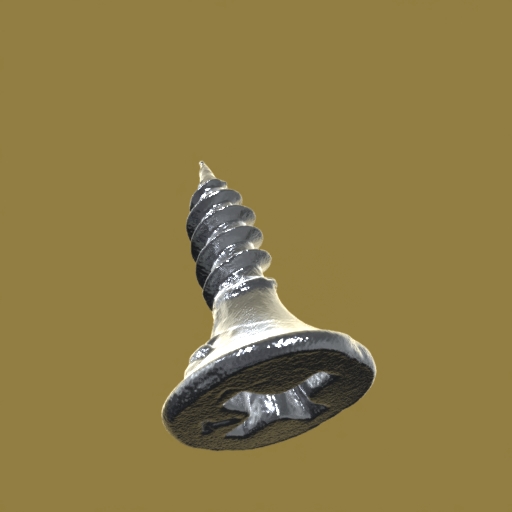
Label: screw